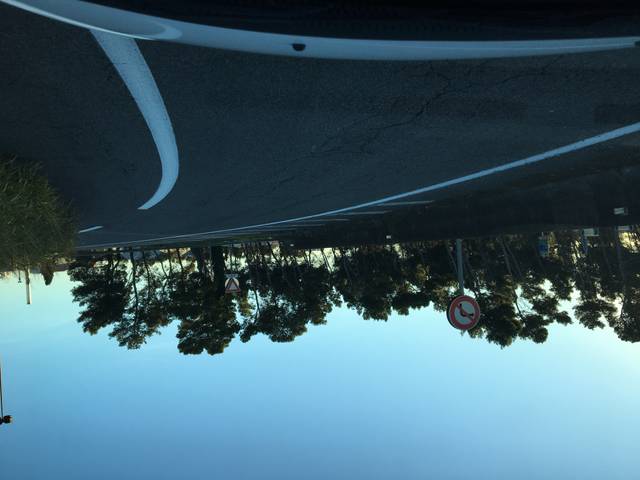
Region: France
Coordinates: 43.972, 4.859